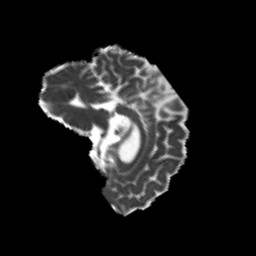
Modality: MD
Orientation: sagittal
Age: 22
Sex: female
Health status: healthy
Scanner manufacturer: philips
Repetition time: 7.398 s
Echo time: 0.08599 s